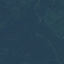
Label: Forest